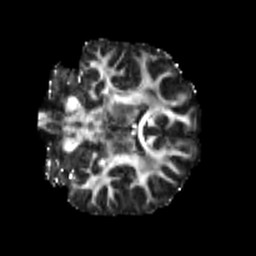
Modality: FA
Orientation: coronal
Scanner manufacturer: siemens
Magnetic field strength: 3 T
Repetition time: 4 s
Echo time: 0.0594 s